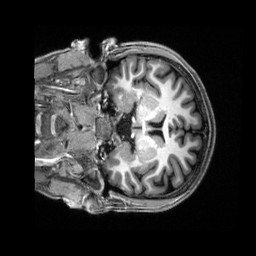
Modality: T1w
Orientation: coronal
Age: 22
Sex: female
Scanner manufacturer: siemens
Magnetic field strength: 3 T
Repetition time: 2.5 s
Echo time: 0.00222 s